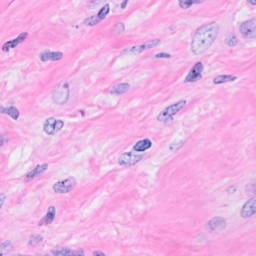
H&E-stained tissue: Breast